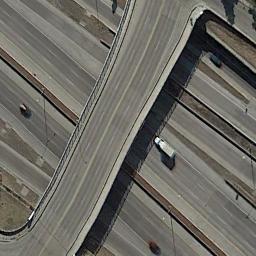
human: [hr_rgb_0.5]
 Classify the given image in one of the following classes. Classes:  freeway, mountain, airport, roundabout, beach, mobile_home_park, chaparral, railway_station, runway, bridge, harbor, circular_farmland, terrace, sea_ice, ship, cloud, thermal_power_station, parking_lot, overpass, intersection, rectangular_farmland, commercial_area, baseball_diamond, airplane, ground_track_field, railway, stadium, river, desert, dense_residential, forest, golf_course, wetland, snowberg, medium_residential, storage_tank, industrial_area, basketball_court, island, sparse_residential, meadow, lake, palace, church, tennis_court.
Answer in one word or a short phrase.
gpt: overpass